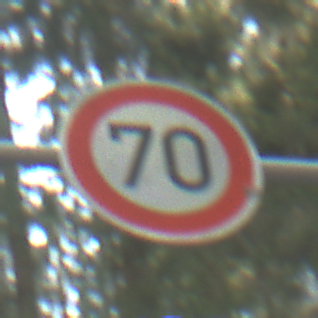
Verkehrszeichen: Geschwindigkeit70
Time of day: MorningAfternoon
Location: Outdoor (Nature)
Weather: Clear
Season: NotSpecified
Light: Natural